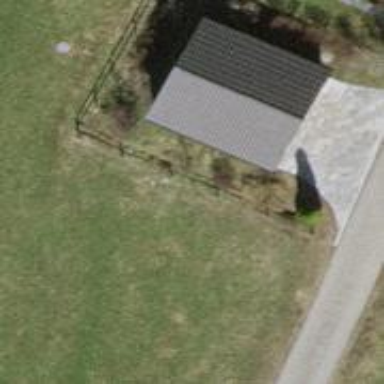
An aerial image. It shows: Garage.